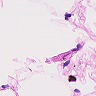
Metastatic tissue present: no